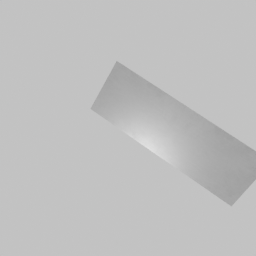
Label: furniture